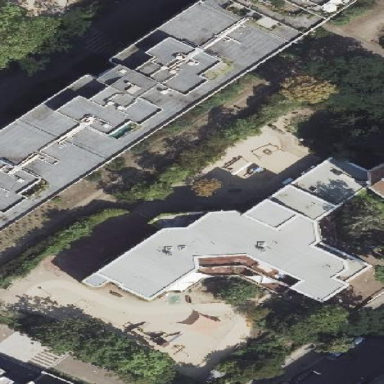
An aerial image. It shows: View of roof of building.